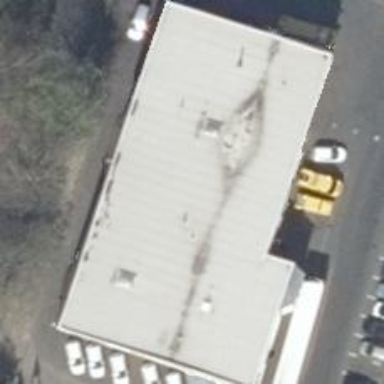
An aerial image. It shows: Car repair shop.